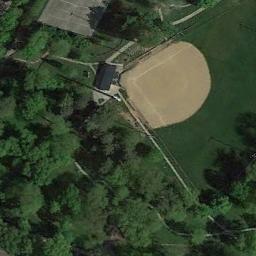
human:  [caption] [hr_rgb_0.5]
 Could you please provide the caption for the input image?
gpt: There is a baseball diamond in the grass surrounded by the trees .

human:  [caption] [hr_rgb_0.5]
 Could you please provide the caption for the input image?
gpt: A baseball diamond is surrounded by many trees .

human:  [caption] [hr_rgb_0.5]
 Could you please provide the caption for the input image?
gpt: A baseball diamond next to the forest and the open area beside .

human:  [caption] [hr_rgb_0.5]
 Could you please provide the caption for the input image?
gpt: There is a bemired path by the baseball field .

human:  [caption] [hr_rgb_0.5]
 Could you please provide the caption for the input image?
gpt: Many trees are beside the  baseball diamond .